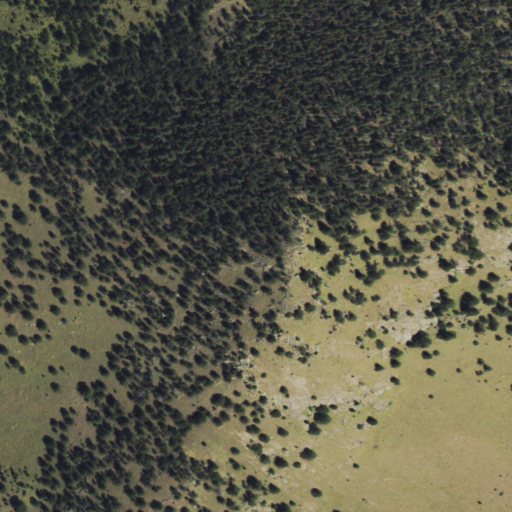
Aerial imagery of ridge(s) in Colorado named Doe Ridge containing evergreen forest, shrub, grassland, and deciduous forest